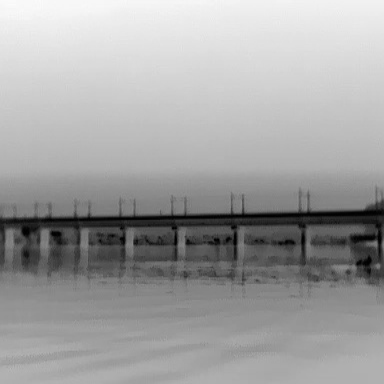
There is a canoe in the infrared image.